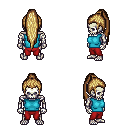
a pixel art fantasy rpg character, male body template, skeleton, teal sleeveless shirt, red pants, blonde extra-long topknot hairstyle, four views (front, back, left, right), 2x2 character sprite sheet, small pixel art, hard edges, no anti-aliasing